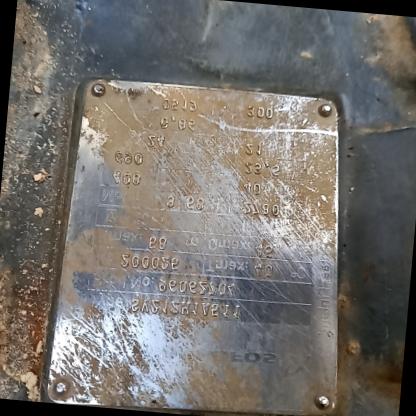
Klasa: tabliczka-znamionowa